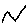
Label: zigzag